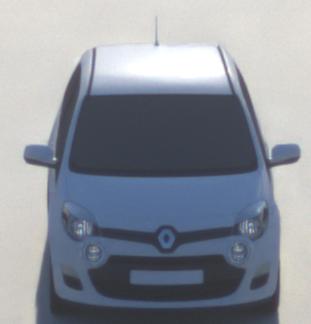
Make: Renault
Model: Twingo 1.2 LEV 16V 75
Detailed model: Twingo (II)
Model produced from: 2012/01
Model produced until: 2014/07
Doors: 3
Color: white
Road condition: dry road
Daytime: sunrise or sunset
Contrast: medium contrast